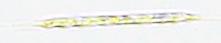
Label: Rhizosolenia